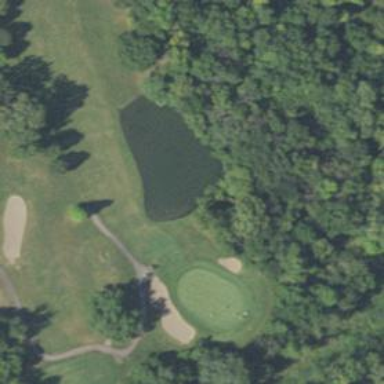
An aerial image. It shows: Water hazard in golf course. The hazard is natural water feature.